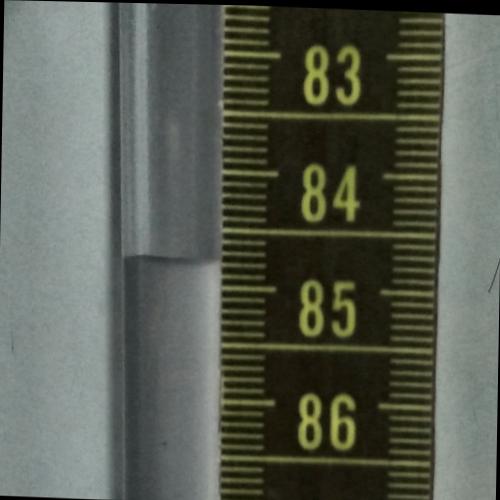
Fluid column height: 84.8 cm